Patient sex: F
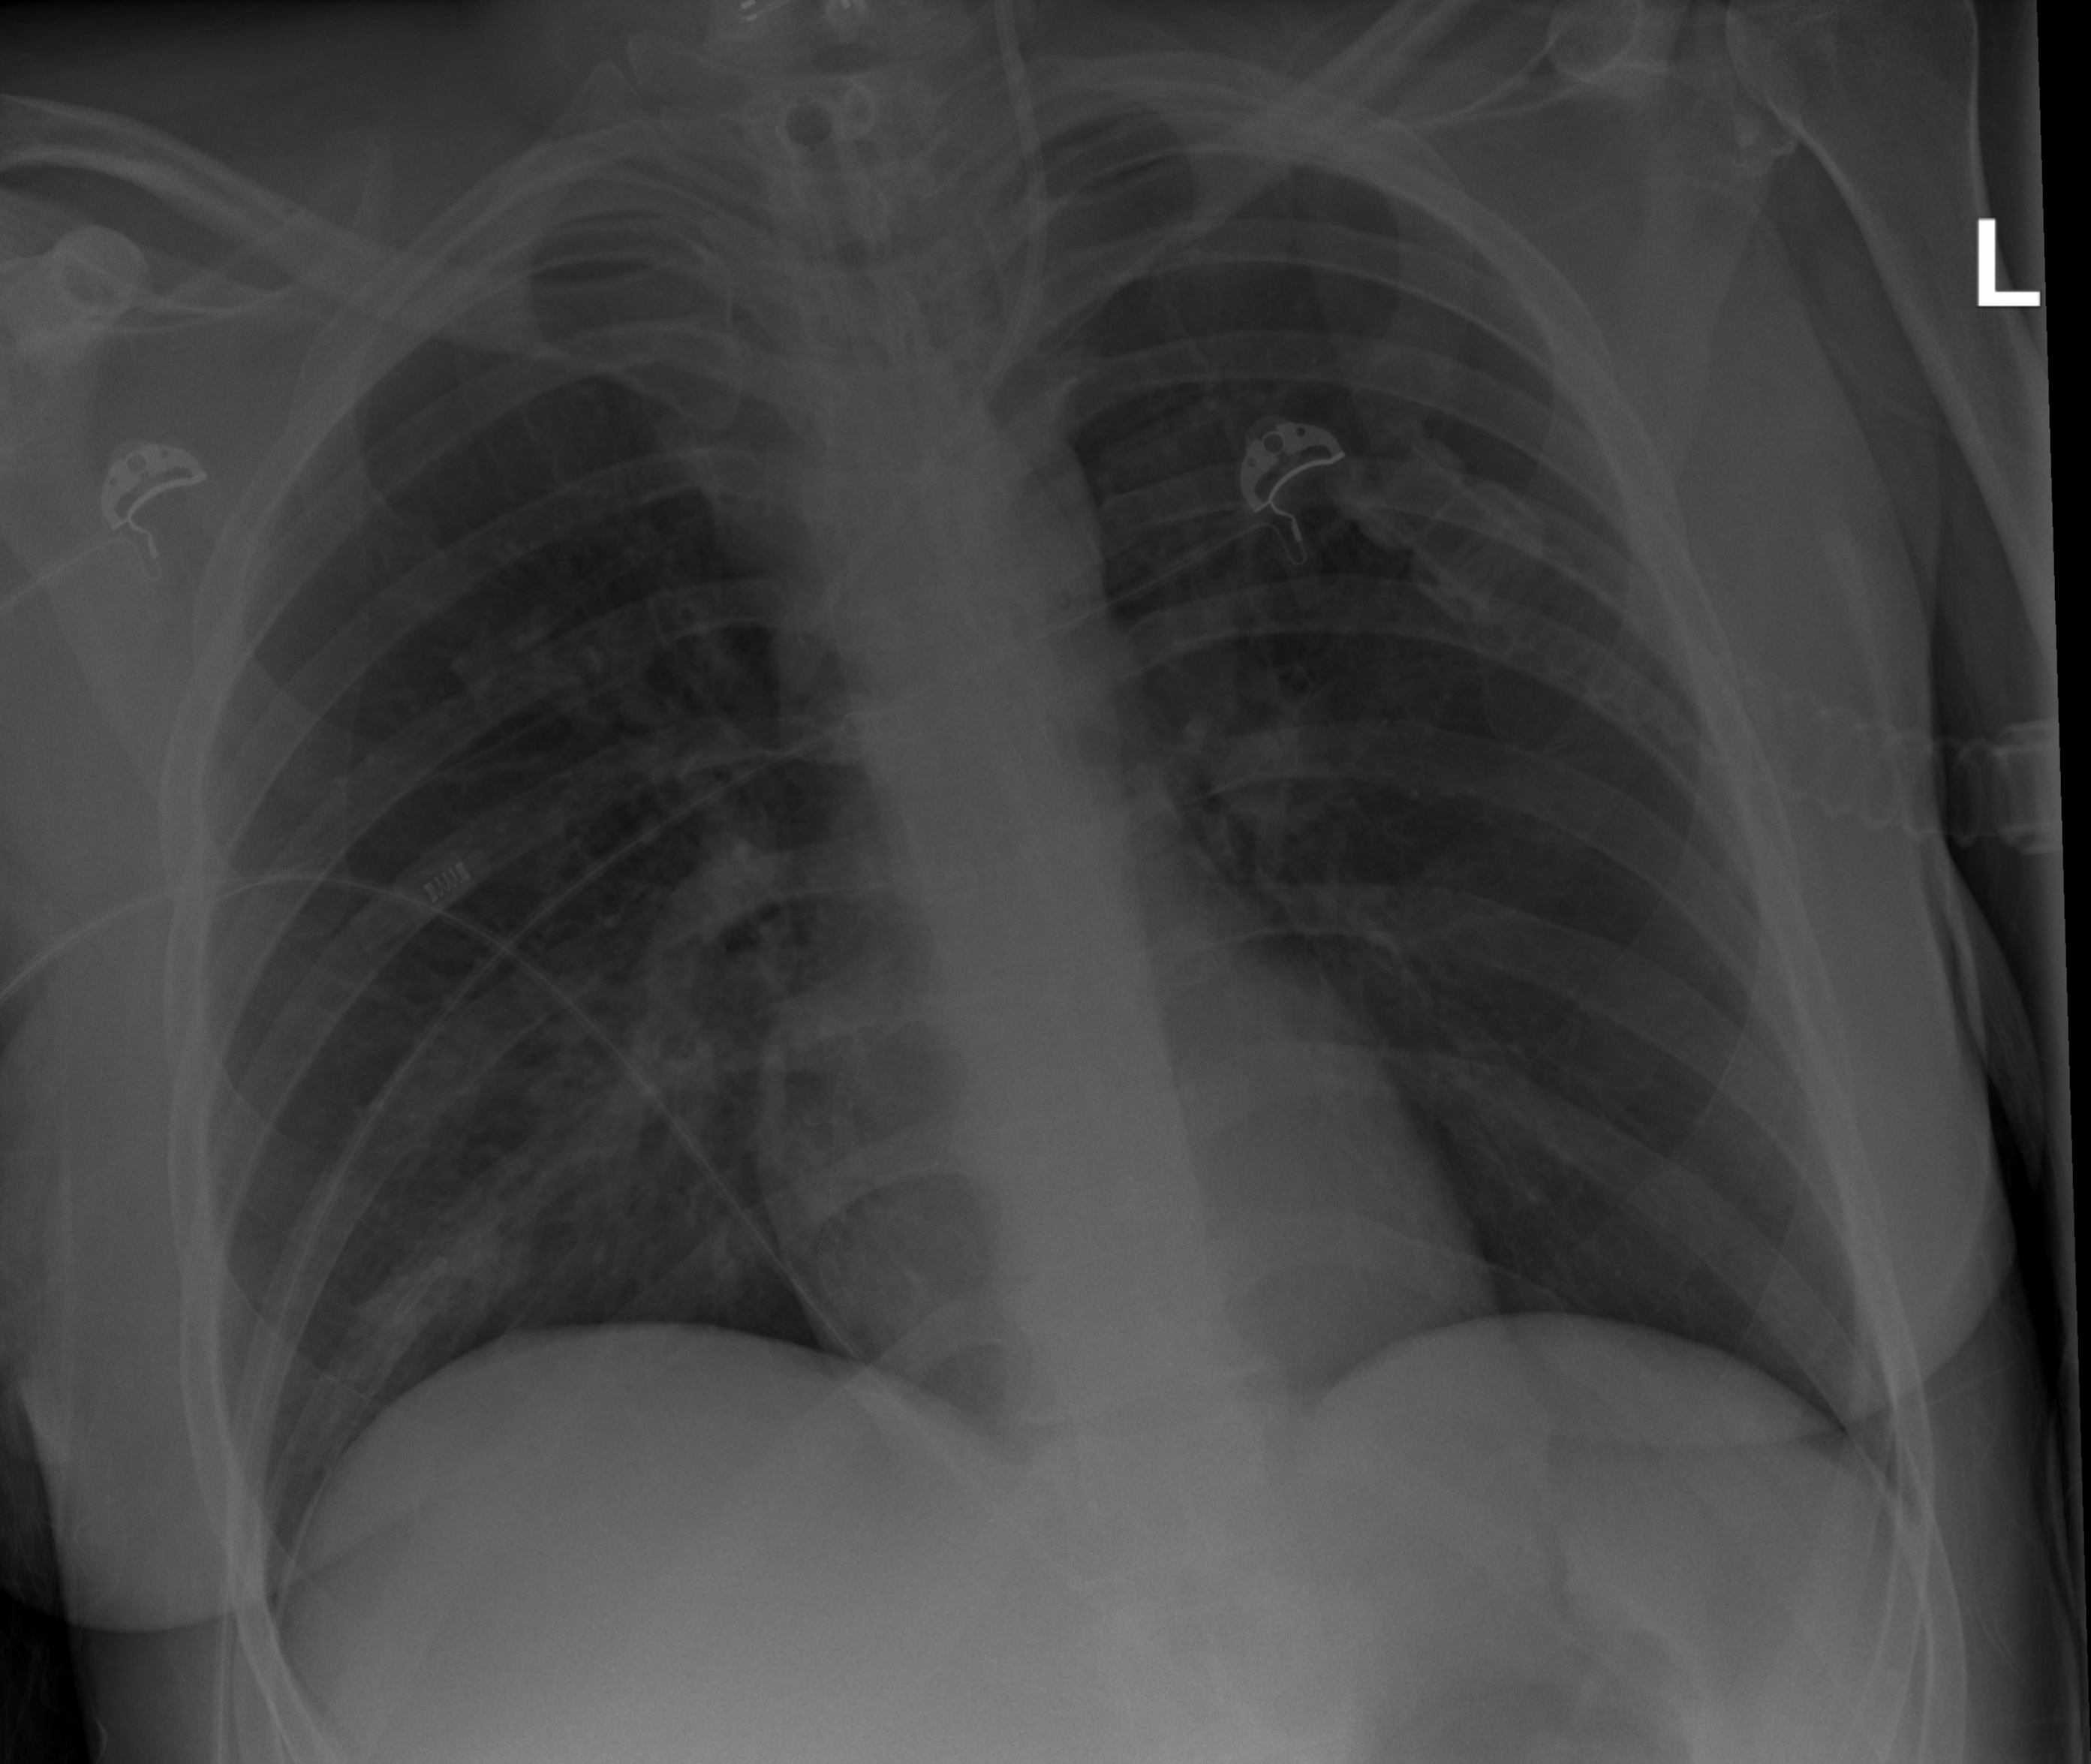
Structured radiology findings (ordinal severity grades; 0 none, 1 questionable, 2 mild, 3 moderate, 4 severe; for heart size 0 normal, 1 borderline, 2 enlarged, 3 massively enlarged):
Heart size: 0
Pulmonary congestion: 0
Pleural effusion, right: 0
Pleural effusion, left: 0
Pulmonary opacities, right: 2
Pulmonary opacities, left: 0
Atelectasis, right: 0
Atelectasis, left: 0